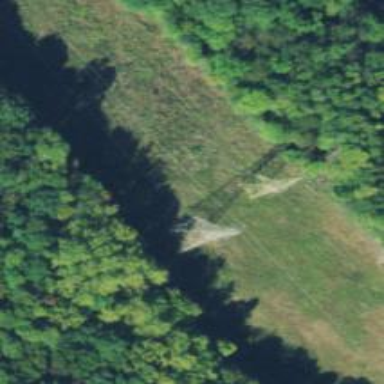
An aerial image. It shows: Lattice structure tower.